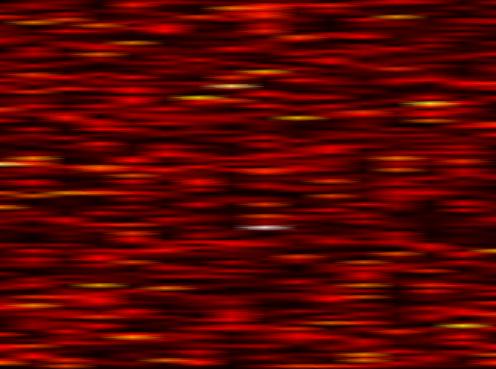
Label: OFDM